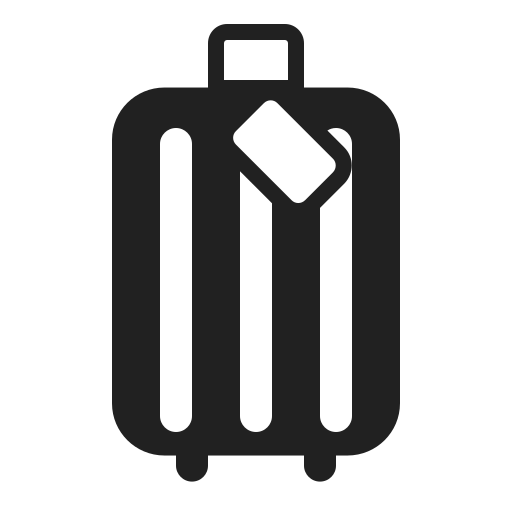
luggage high contrast